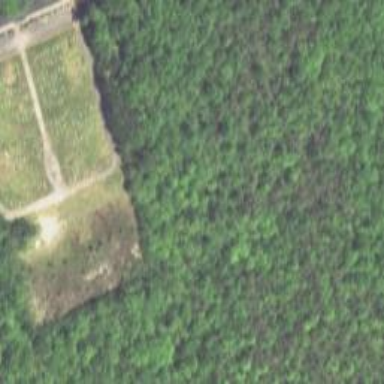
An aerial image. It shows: Cemetery.